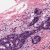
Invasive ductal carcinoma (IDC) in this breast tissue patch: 0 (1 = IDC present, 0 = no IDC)